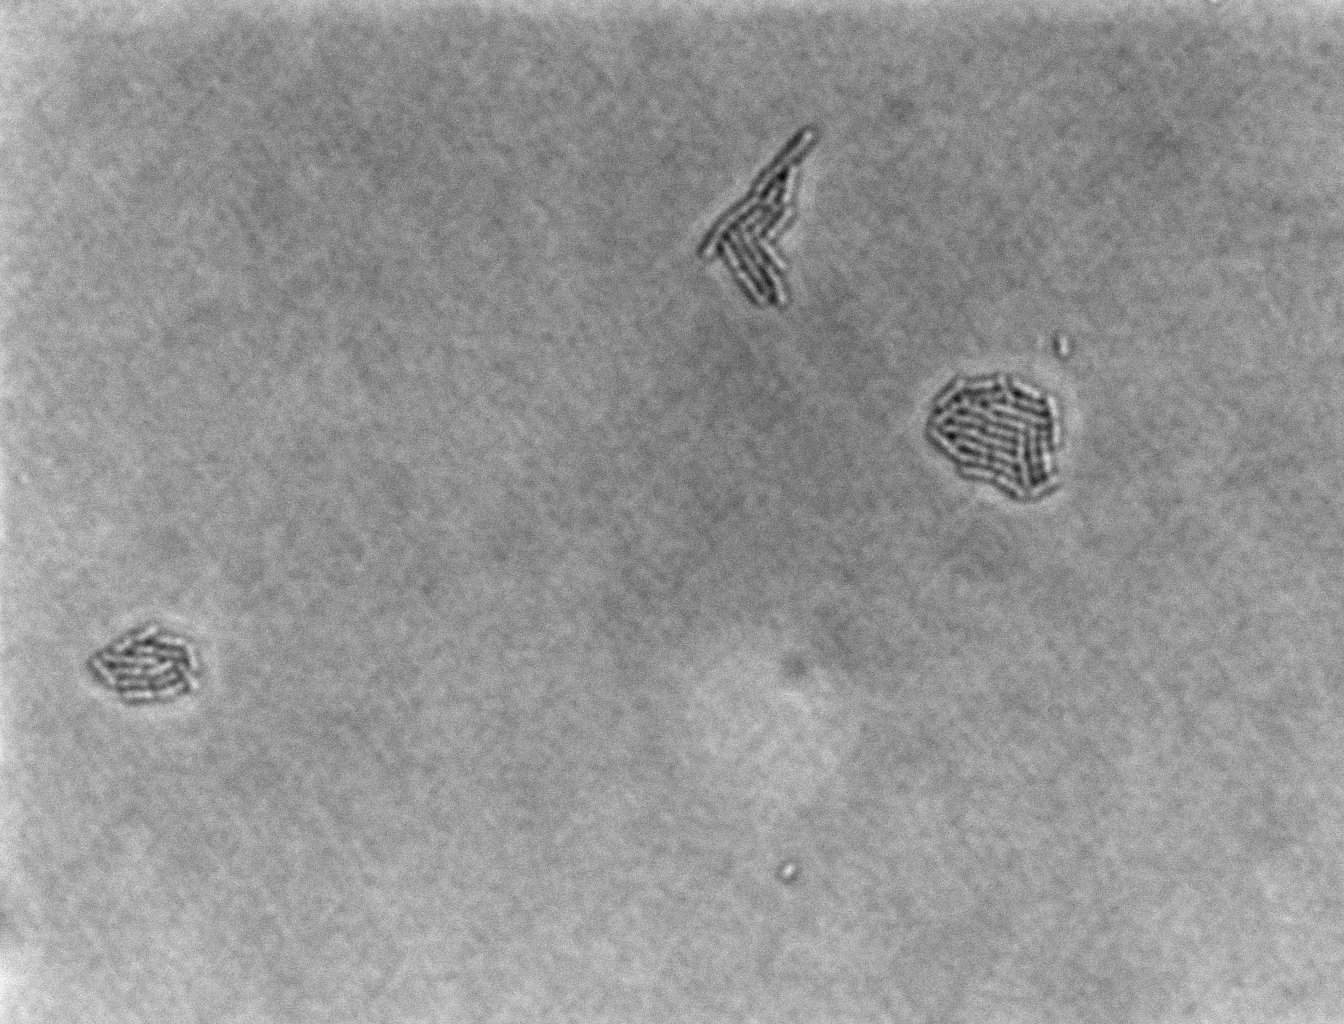
various_fewshot